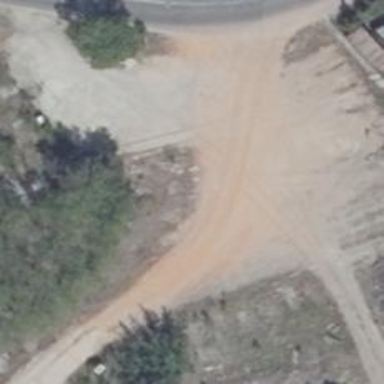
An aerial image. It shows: Abandoned railway yard.